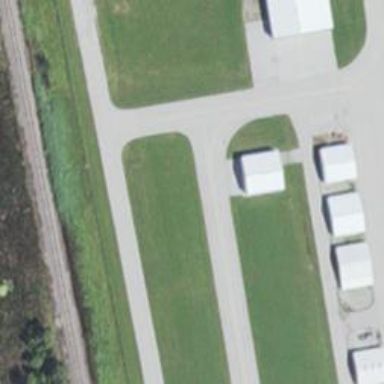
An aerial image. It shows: Image of taxiway at airport.